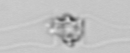
Label: Chaetoceros_didymus